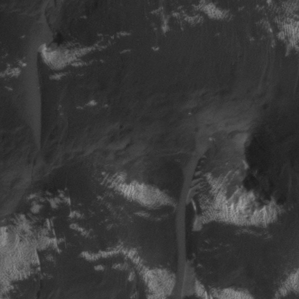
Label: frost